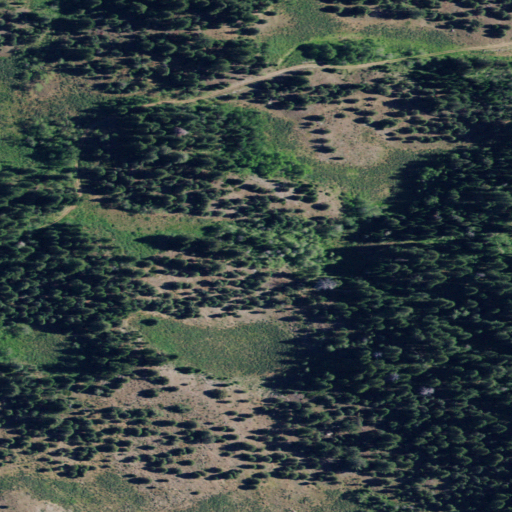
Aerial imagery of depression(s) in Idaho named The Sinks containing shrub, evergreen forest, and deciduous forest